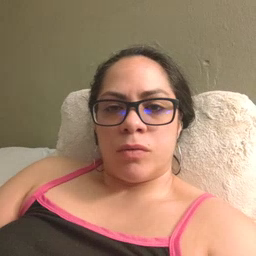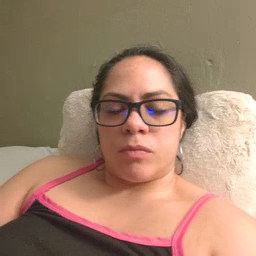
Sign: sun